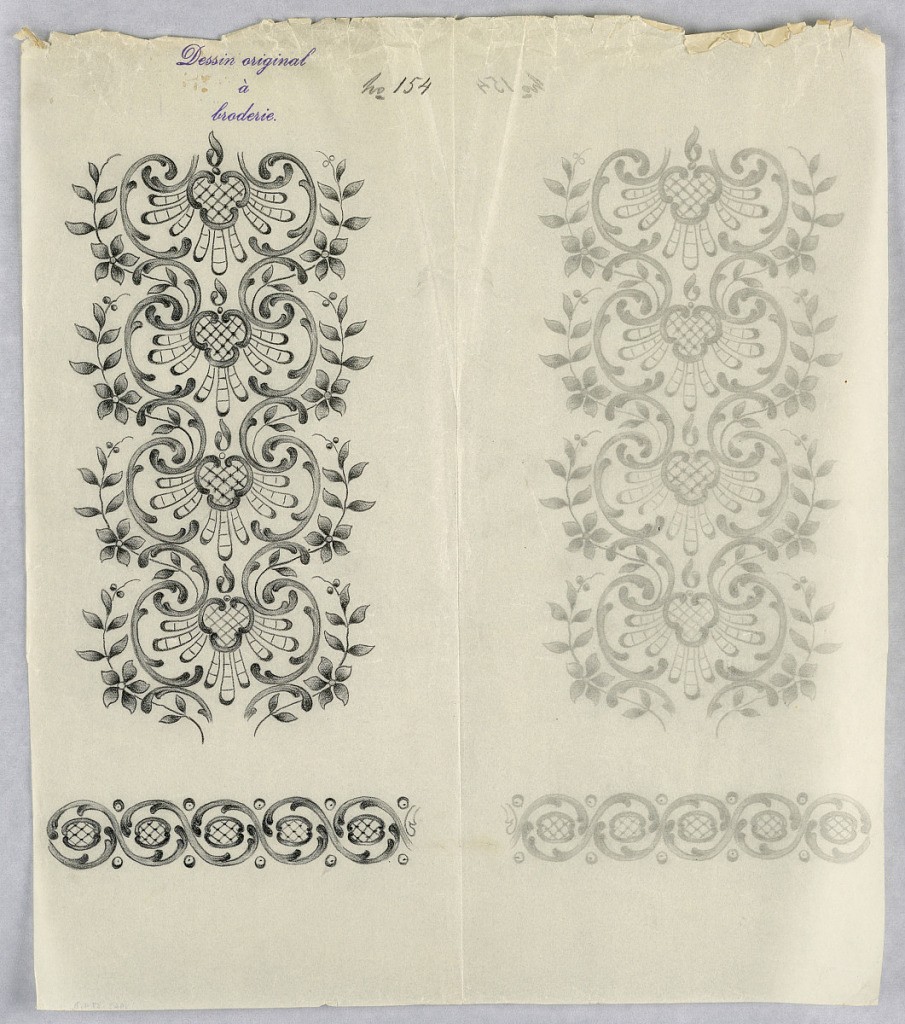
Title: Designs for embroidery
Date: ca. 1890
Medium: Black crayon on tracing paper.
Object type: Drawing
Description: Vertical rectangle. Designs of abstract floral patterns for panels and borders. Each drawing stamped at top: "Dessin original a broderie." Designs numbered 154 (D)